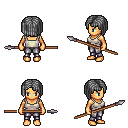
a pixel art fantasy rpg character, female body template, human, tanned skin, white pirate shirt, metal pants, gray pageboy hairstyle, spear, four views (front, back, left, right), 2x2 character sprite sheet, small pixel art, hard edges, no anti-aliasing